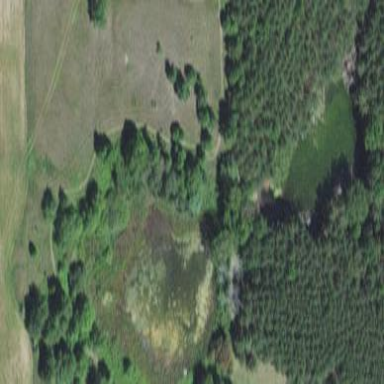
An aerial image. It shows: Pond with natural water.